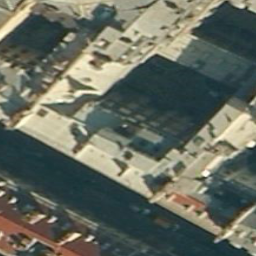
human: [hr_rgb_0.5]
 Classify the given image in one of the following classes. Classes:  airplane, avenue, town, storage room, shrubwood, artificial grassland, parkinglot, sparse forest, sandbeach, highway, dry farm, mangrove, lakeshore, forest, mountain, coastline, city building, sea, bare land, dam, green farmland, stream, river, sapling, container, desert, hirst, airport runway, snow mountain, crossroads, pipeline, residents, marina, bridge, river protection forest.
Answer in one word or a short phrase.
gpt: city building